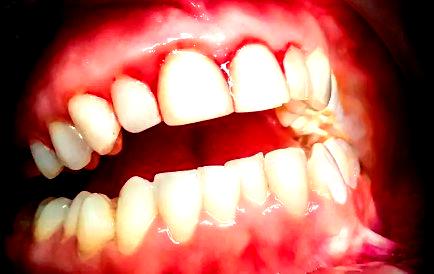
Condition: Gingivitis